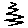
Label: zigzag